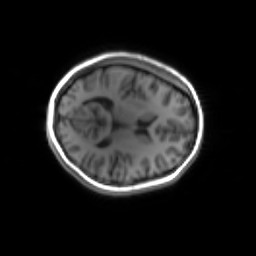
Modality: inplaneT1
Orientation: axial
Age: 19
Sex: female
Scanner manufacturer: siemens
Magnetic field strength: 3 T
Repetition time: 1.2 s
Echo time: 0.00251 s